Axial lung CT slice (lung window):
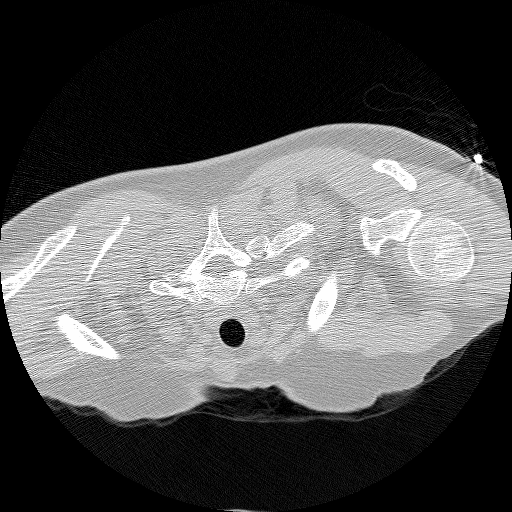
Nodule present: no